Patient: sex F, age 58
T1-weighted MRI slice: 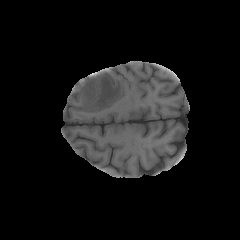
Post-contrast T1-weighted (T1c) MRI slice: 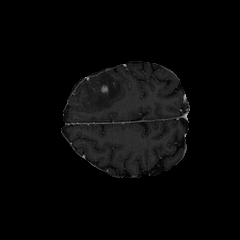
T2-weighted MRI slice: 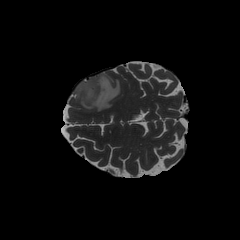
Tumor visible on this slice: yes
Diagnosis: Glioblastoma, IDH-wildtype
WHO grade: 4